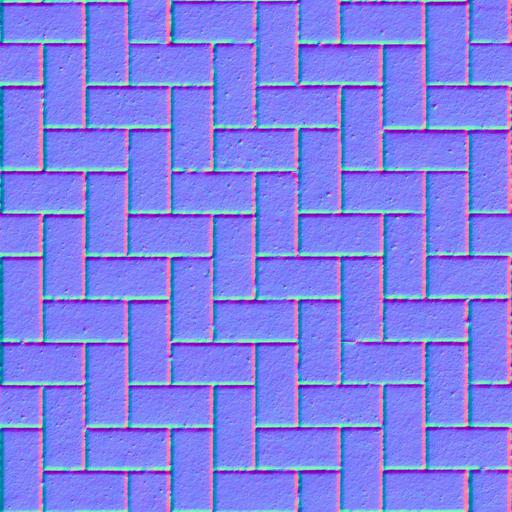
pavement paving stones